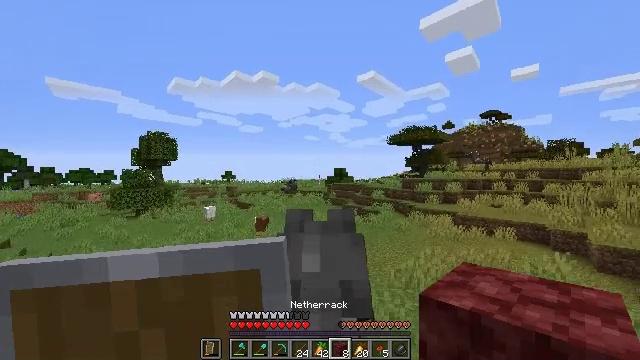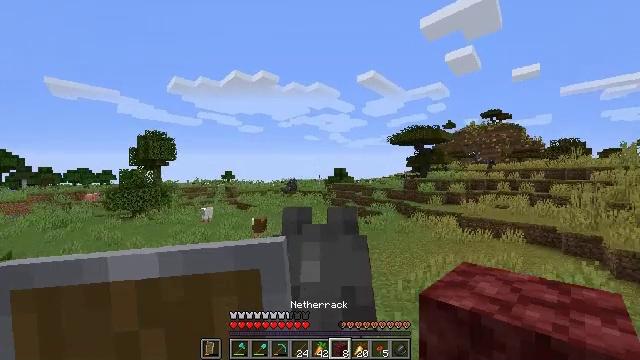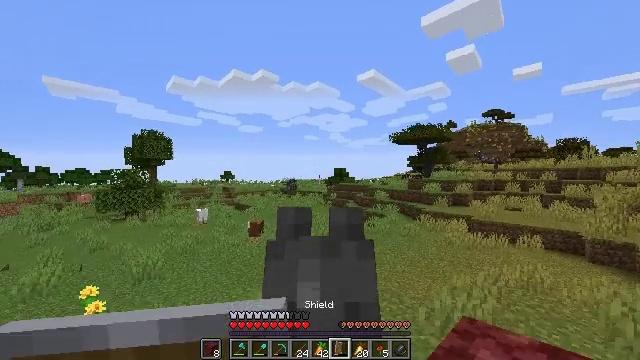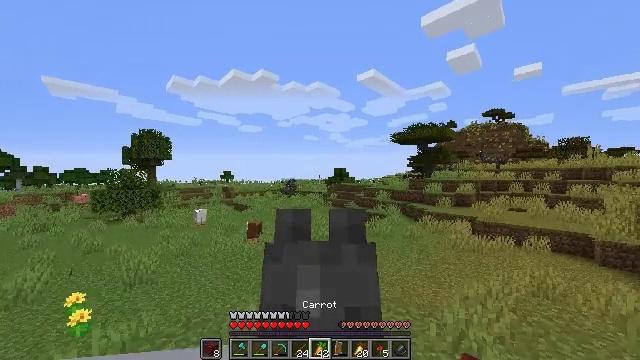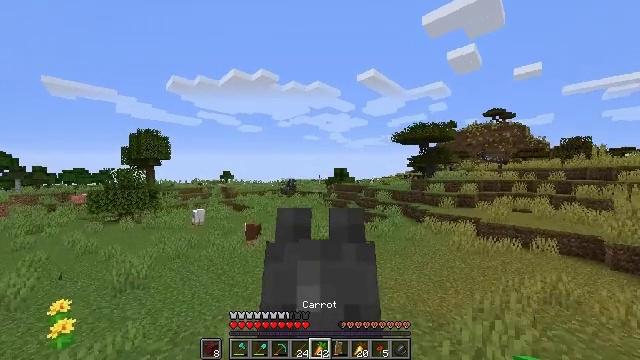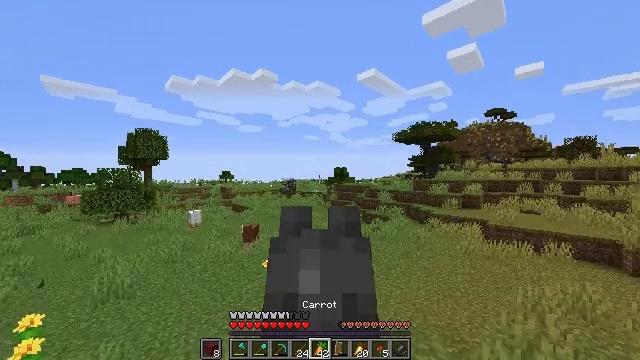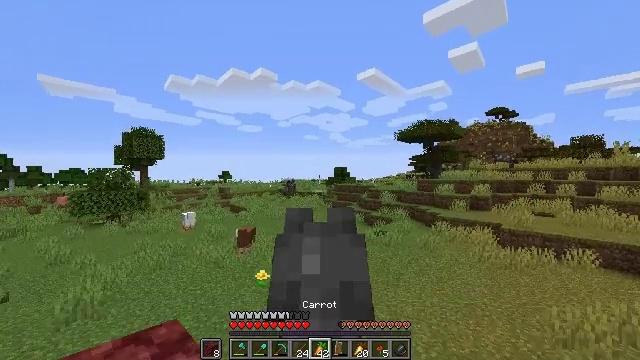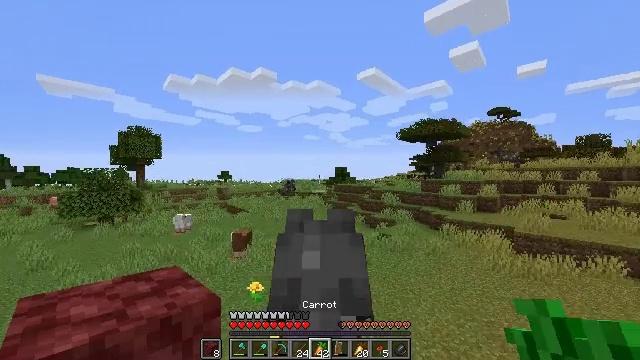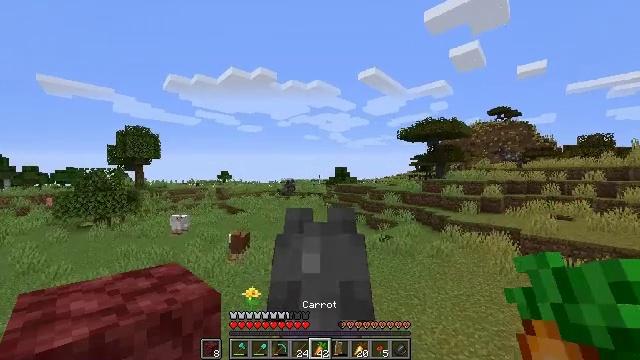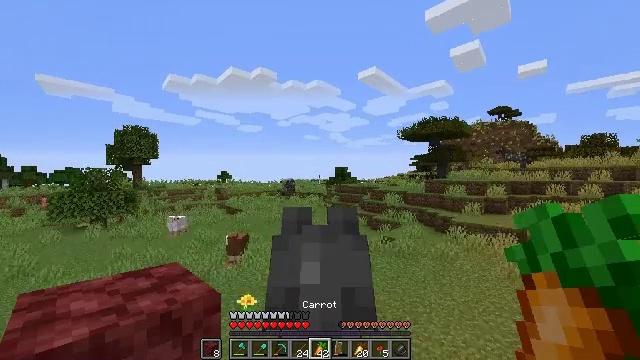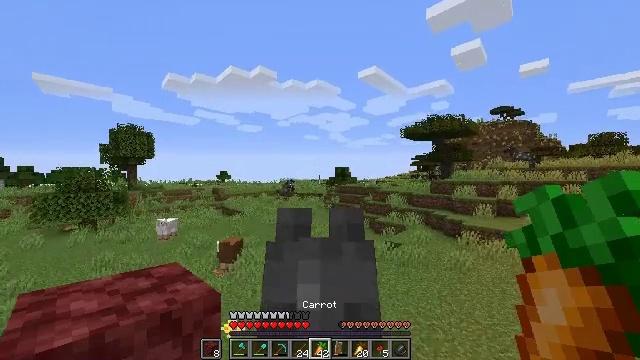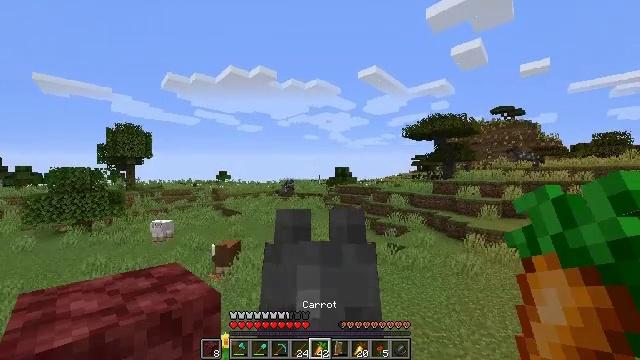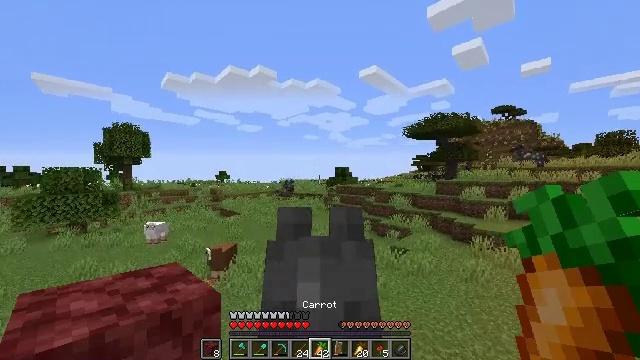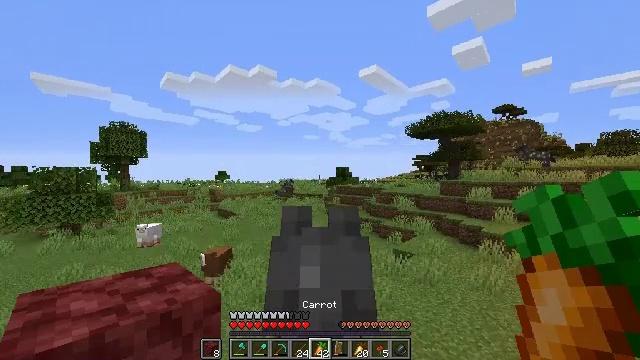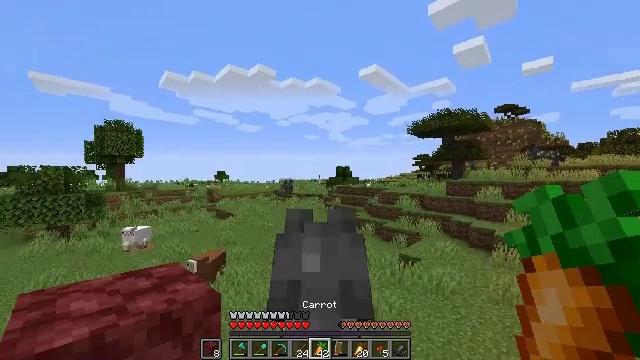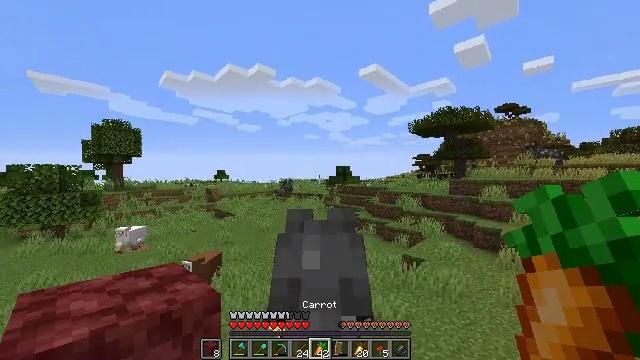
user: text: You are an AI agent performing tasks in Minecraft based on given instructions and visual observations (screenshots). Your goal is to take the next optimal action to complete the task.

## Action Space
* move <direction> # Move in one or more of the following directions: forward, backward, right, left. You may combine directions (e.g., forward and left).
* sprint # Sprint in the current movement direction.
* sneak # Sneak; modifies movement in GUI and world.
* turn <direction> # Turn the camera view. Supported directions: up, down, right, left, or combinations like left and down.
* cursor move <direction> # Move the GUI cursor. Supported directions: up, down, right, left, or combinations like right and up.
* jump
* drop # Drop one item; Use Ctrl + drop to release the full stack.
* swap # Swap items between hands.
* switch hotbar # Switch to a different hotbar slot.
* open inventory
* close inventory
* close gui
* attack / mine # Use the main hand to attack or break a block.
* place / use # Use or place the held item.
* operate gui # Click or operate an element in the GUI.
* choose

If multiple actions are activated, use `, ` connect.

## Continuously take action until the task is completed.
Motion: motion action
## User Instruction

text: Recover the brewing stand by mining it.
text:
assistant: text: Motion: move forward, sprint
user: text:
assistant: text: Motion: move forward, sprint
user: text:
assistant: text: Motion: move forward, sprint
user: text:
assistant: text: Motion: move forward, sprint
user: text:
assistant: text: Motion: move forward, sprint
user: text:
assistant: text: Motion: move forward, sprint
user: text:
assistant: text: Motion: move forward, sprint
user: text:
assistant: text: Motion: move forward, sprint, use / place
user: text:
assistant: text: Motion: move forward, sprint, use / place
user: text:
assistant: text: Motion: move forward, sprint, use / place
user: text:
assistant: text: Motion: move forward, sprint, use / place
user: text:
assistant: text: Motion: move forward, sprint, use / place
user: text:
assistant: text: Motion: move forward, sprint, use / place
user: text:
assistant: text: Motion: move forward, sprint, use / place
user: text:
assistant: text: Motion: move forward, sprint, use / place
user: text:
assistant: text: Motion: move forward, sprint, use / place
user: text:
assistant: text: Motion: move forward, sprint, use / place
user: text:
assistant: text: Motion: move forward, sprint
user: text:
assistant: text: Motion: move forward, sprint, turn left, use / place
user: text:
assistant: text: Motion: move forward, sprint, use / place
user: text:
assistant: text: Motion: move forward, sprint, turn down, use / place
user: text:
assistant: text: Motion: move forward, sprint, use / place
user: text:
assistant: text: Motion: move forward, sprint, turn down, use / place
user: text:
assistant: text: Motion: move forward, sprint, turn down, use / place
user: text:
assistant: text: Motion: move forward, sprint, use / place
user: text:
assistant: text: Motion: move forward, sprint, turn down, use / place
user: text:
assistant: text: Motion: move forward, turn down, use / place
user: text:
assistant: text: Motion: move forward, turn down, use / place
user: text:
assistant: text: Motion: move forward, turn left and down, use / place
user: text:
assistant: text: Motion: move forward, turn down, use / place